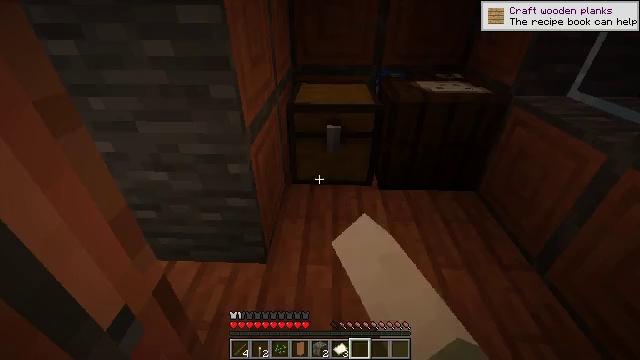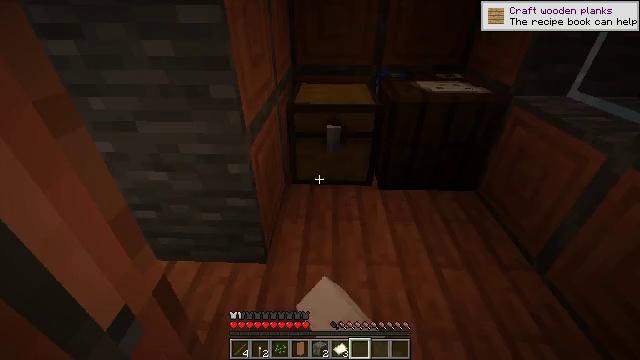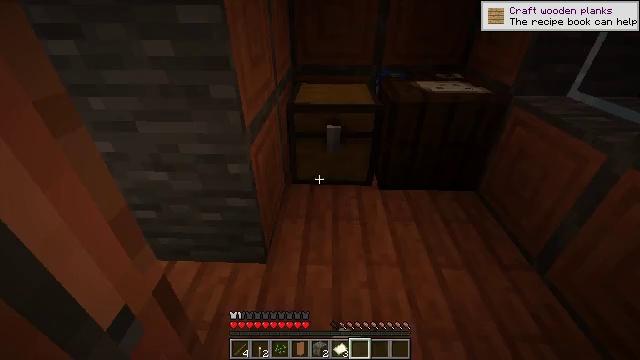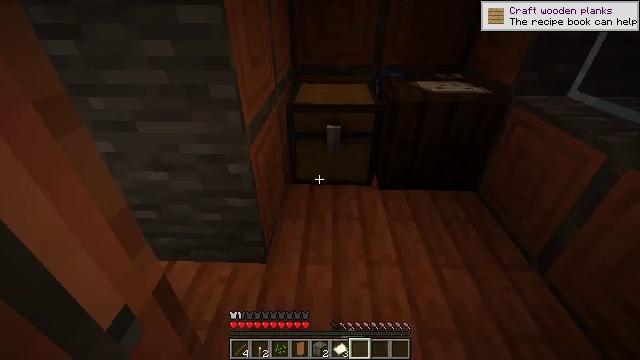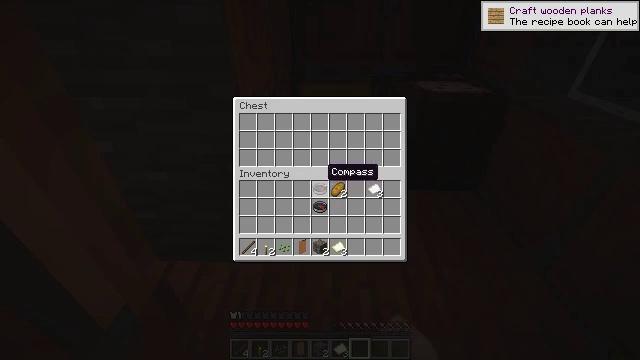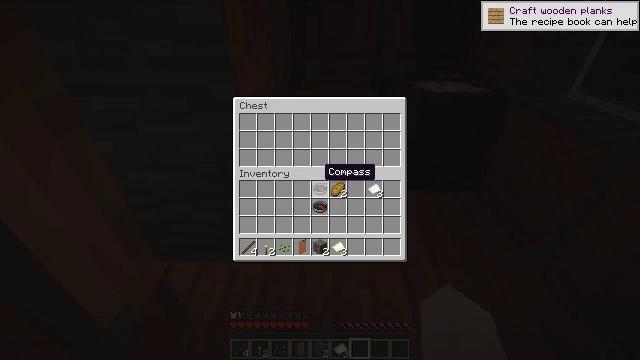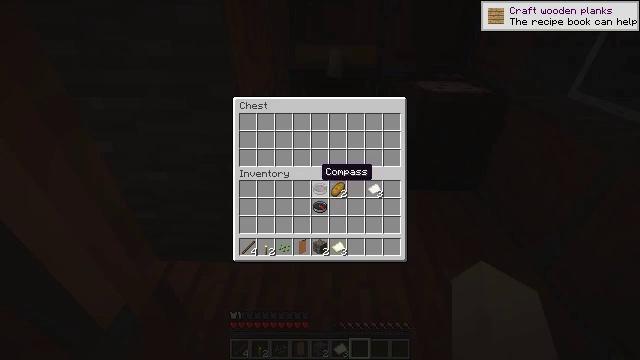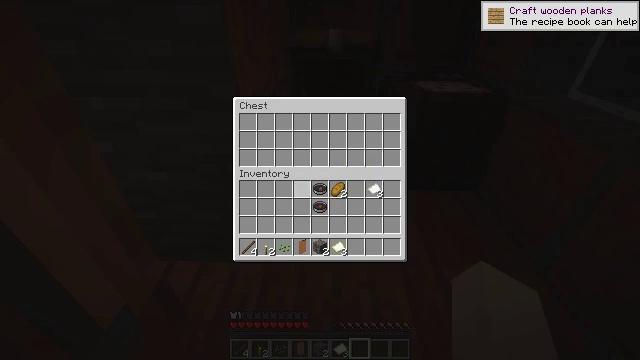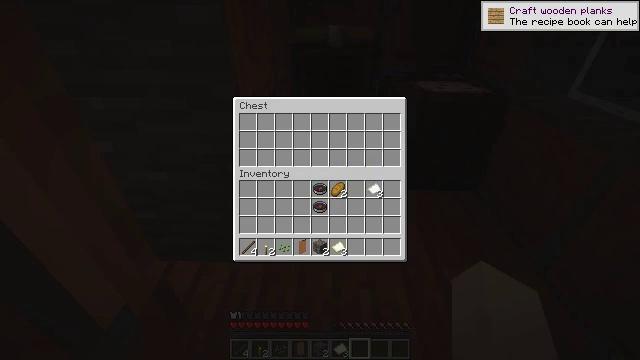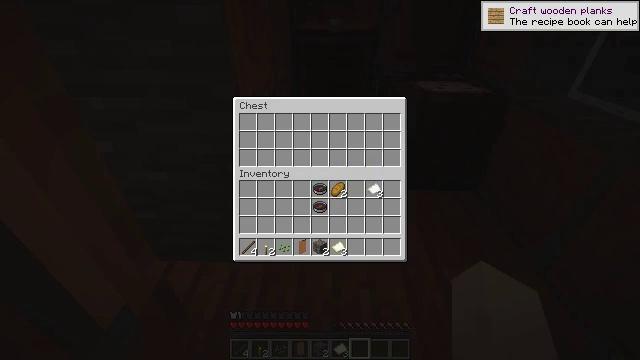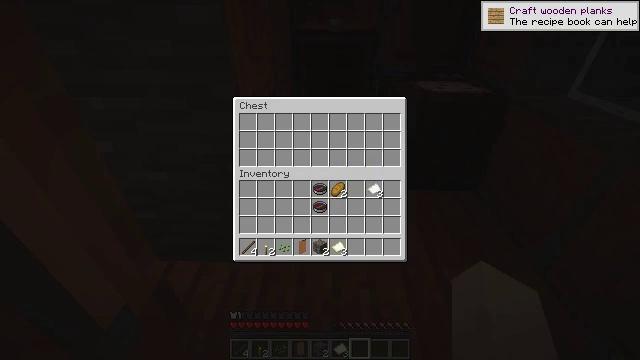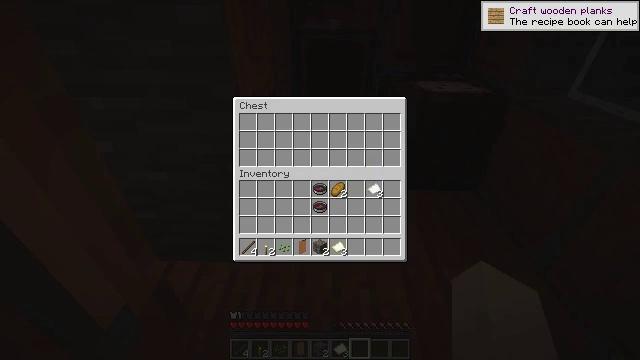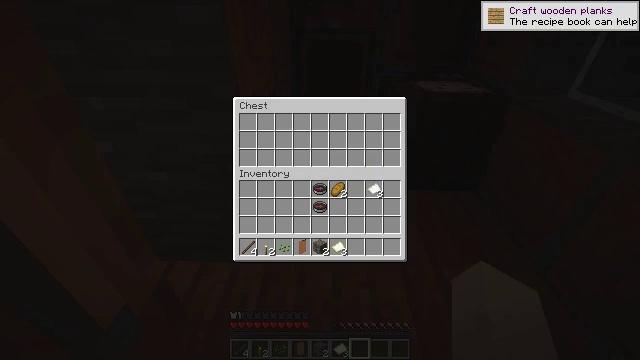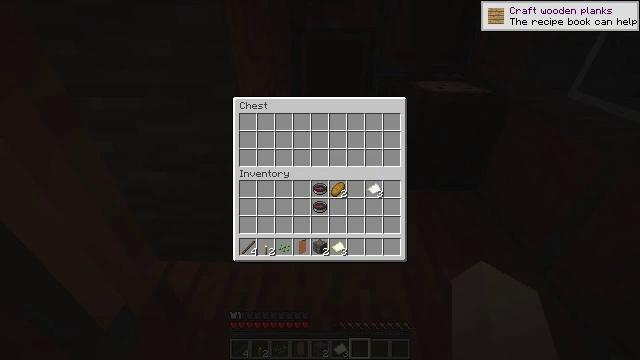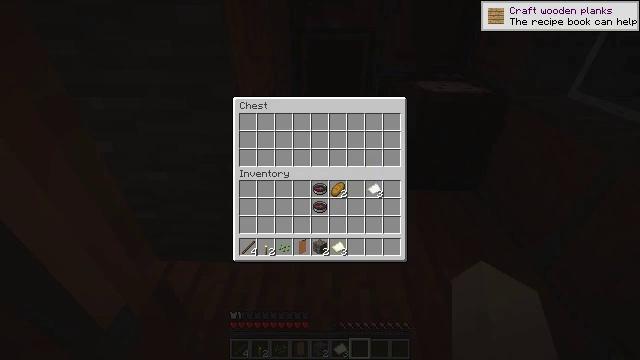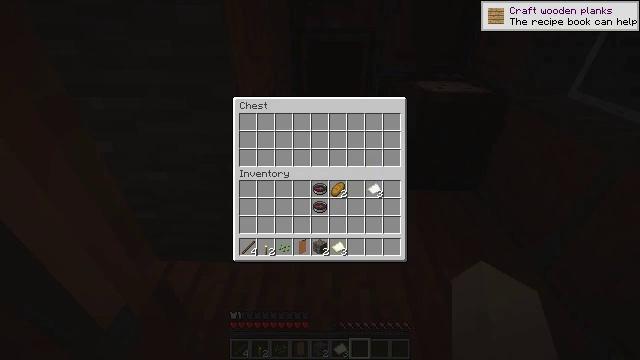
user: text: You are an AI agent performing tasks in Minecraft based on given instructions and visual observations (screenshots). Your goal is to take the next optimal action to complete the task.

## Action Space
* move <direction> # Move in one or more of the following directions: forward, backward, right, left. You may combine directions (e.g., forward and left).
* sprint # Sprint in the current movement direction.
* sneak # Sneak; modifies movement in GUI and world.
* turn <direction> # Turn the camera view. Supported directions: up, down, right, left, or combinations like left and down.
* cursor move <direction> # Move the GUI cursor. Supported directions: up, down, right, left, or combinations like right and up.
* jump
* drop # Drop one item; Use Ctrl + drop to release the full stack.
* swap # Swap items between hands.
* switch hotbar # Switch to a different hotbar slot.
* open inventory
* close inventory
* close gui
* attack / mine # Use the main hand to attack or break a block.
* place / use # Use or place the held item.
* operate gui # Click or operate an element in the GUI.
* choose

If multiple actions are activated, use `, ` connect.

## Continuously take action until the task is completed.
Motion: motion action
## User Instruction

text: Mine the orange bed.
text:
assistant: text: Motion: no_op
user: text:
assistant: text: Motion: no_op
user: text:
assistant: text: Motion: no_op
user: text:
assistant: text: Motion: move forward
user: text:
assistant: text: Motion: move forward
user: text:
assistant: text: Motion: move forward
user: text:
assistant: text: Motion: move forward
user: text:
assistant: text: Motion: move forward, turn left
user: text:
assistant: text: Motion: move forward, turn left
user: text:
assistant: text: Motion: move forward
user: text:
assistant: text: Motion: move forward
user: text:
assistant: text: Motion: move forward
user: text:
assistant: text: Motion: move forward
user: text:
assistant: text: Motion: no_op
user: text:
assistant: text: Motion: no_op
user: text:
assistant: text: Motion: no_op
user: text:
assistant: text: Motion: move forward
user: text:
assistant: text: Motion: move forward
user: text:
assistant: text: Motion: move forward
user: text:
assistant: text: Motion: move forward
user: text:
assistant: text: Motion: move forward
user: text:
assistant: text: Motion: no_op
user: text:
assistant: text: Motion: no_op
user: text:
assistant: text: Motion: no_op
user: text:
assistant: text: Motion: turn right and up
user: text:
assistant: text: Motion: turn right and up
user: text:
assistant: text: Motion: turn right and up
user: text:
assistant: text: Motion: no_op
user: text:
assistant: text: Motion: no_op
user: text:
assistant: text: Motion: no_op